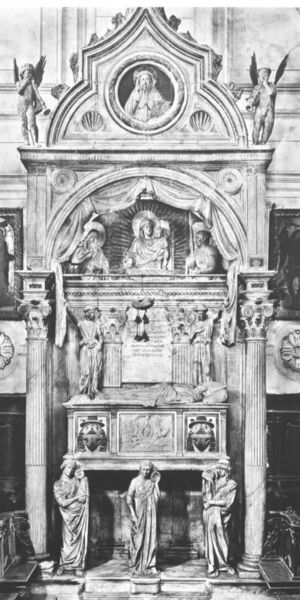
Titel: Grabmal für Kardinal Rinaldo Brancacci
Künstler: Donatello
Standort: Neapel, S. Angelo a Nilo (EU - I - Kampanien)
Schlagwörter: flügel, gott, grau, marmor, säule, säulen, bibel, stein, kirche, figur, drei, mutter, vater, musik, engel, statue, figuren, arch, church, column, columns, fringe, palace, people, pope, religious, white, black, figures, gray, painting, inschrift, foto, glaube, kreuz, religion, denkmal, jungfrau, altar, heiligenschein, orgel, christus, grab, jesus, jesus christus, angel, angels, gods, greek, mass, stone, baldachin, posaunen, child, heilige, muschel, trompeten, heilig, maria, wandbild, madonna, black and white, mutter gottes, castle, beard, saint, blasen, christentum, monument, photo, sculpture, wings, dead, grabmal, cherubs, urn, erlöser, italy, aufbau, gottesmutter, temple, trompete, statues, epitaph, italienisch, circle, god, christ, gottvater, figure, baby, gru, shell, christian, messias, mary, gottessohn, carving, heilge, sohn gottes, unsere liebe frau, ionic, standing, pray, kenotaph, heilige maria, christkind, engelstrompete, body, trumpets, photograph, grave, text, words, halo, tile, madonna mit dem kind, heart, emblem, coffin, halos, symbols, carved, funerary, slate, götlich, christkönig, heilland, erretter, jesus von nazaret, gottesgebärerin, maria von nazaret, tumpet, liebergott, scäulen, heiligengel, retabula, wholy men